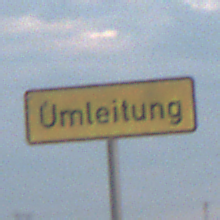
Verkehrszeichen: Umleitungsankuendigung
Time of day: SunriseSunset
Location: Outdoor (Nature)
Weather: PartlyCloudy
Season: NotSpecified
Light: Natural